Field crop: maize
Growth stage: 2
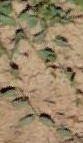
Species: convolvulus